Question: Weird width on a class, for some reason when the link drops onto two lines the box displays at max-width leaving a lot of space to the right. Is there any way of resolving this without having to get rid of max-width? Would it be a case of using 2 seperate styles for multi-line/single line?
Thanks

'''
{
position: absolute;
left: 190px;
padding: 4px 8px;
top: 100px;
font-size: 0.9em;
font-weight: 400;
max-width: 110px;
}
'''
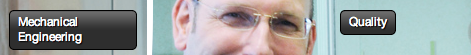
Answer: That is because those two words are larger than 110px width. Since your 'max-width' is 110px it is not extending.
You can use ellipsis to truncate the text
'''
a{
position: absolute;
left: 190px;
padding: 4px 8px;
top: 100px;
font-size: 0.9em;
font-weight: 400;
max-width: 110px;
background:red;
text-overflow: ellipsis;
overflow: hidden;
white-space: nowrap;
}
'''
<URL>